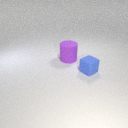
large purple rubber cylinder behind small blue rubber cube